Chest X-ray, PA view. Patient: 33 years old, sex F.
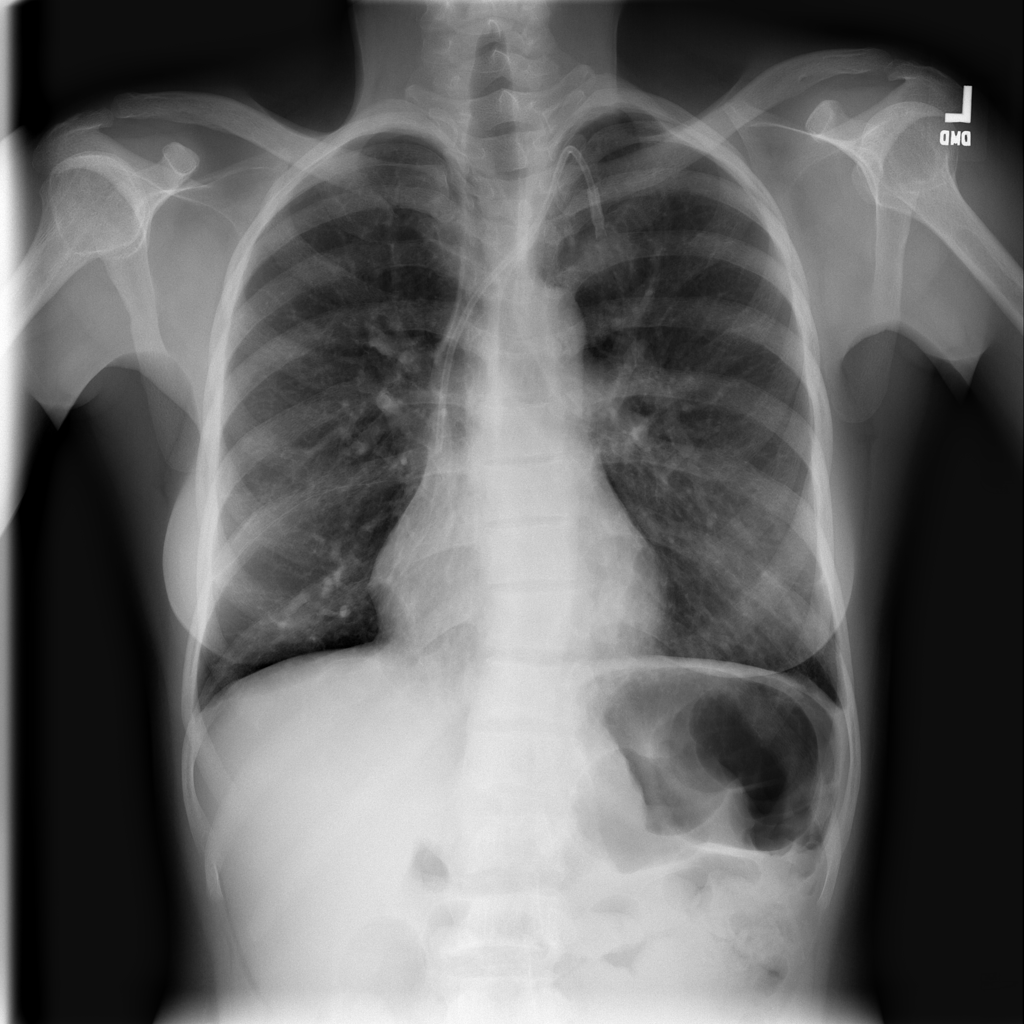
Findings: No Finding